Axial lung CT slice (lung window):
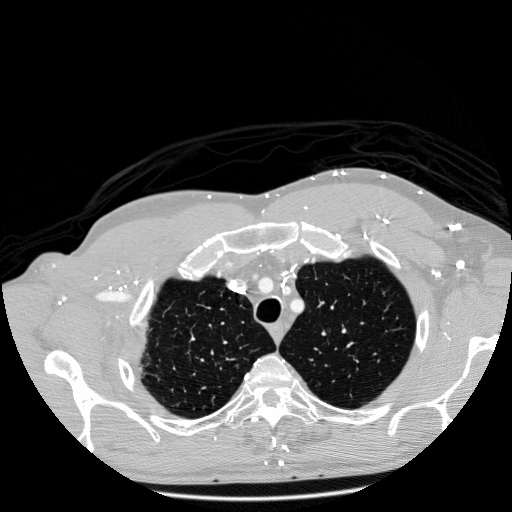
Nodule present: no